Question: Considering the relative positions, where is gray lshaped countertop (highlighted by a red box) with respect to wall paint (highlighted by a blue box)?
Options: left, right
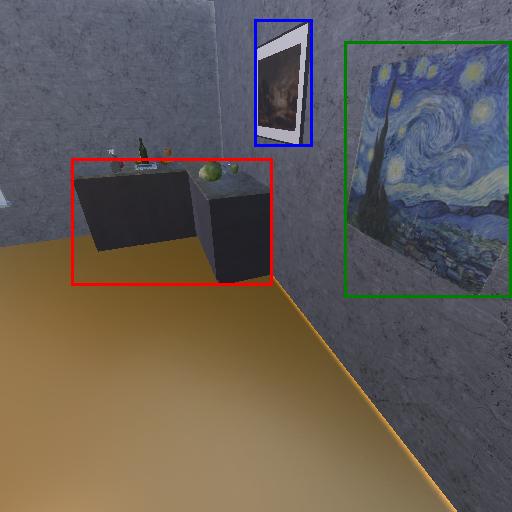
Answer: left